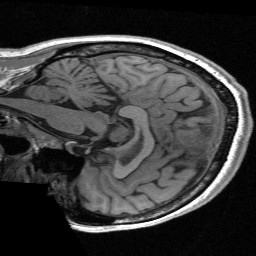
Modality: T1w
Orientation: sagittal
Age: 49
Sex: female